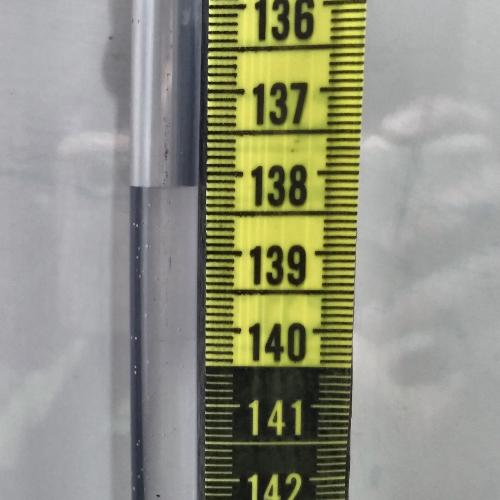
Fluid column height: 138.2 cm